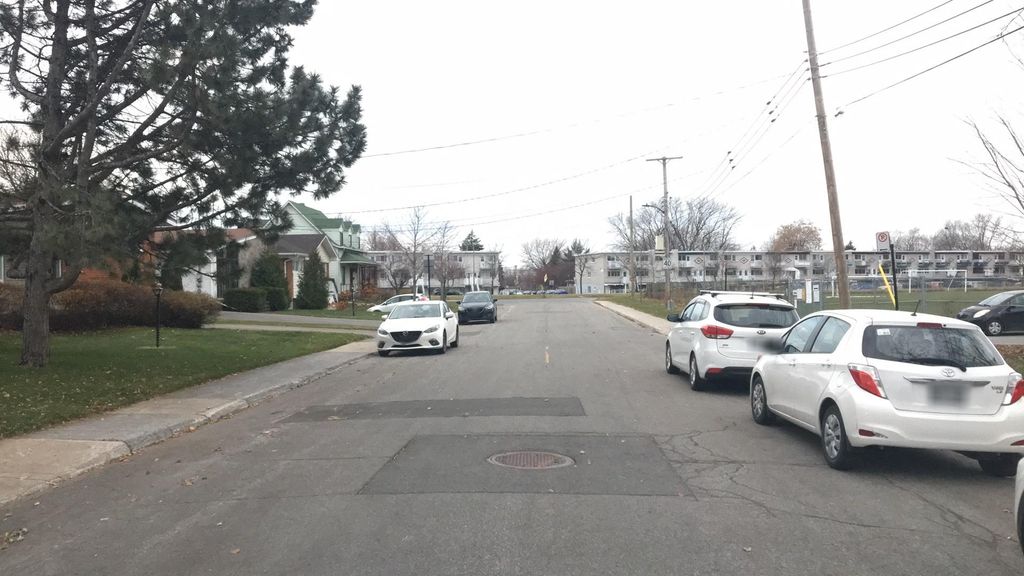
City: montreal